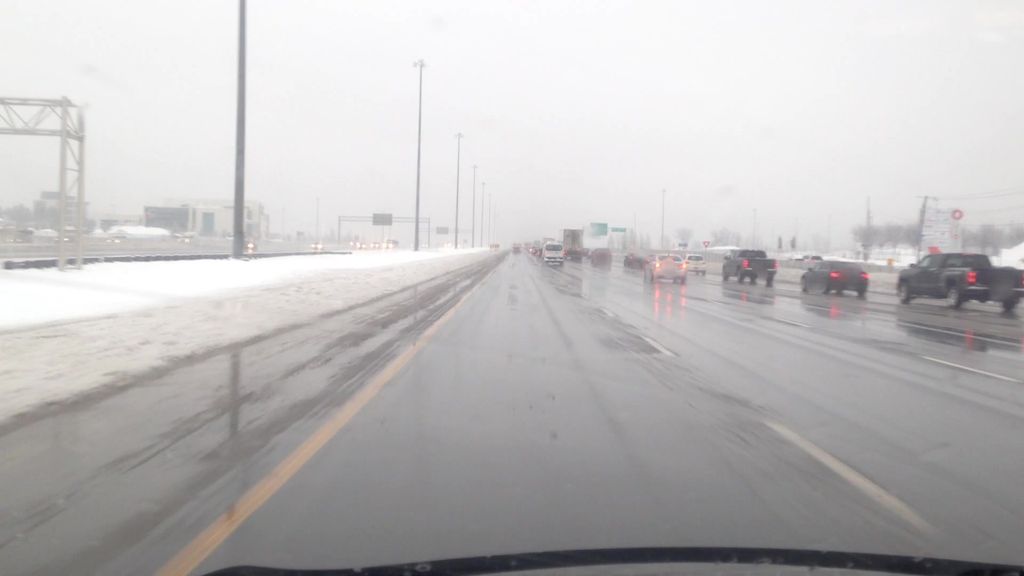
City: montreal